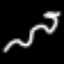
Label: squiggle